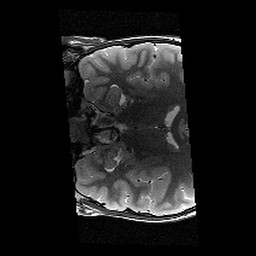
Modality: T2w
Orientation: coronal
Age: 11
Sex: male
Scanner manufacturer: siemens
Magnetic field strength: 3 T
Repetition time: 9.23 s
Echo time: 0.067 s